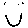
Label: smiley face